Aerial crown-view tile of a tropical tree (Barro Colorado Island, Panama), acquired 20240716:
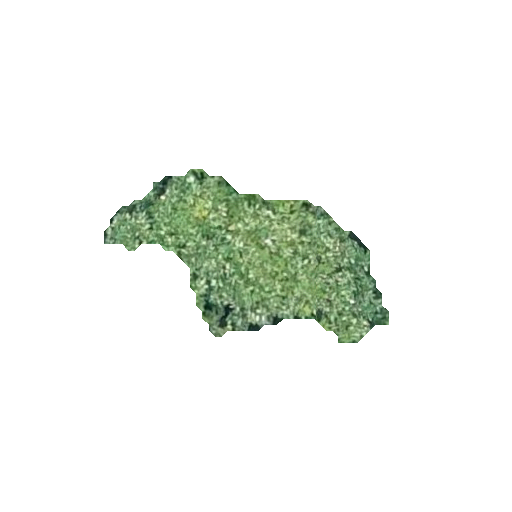
Species: Miconia argentea
GBIF accepted scientific name: Miconia argentea
Crown area: 42.94 m²